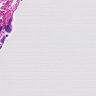
Metastatic tissue present: no